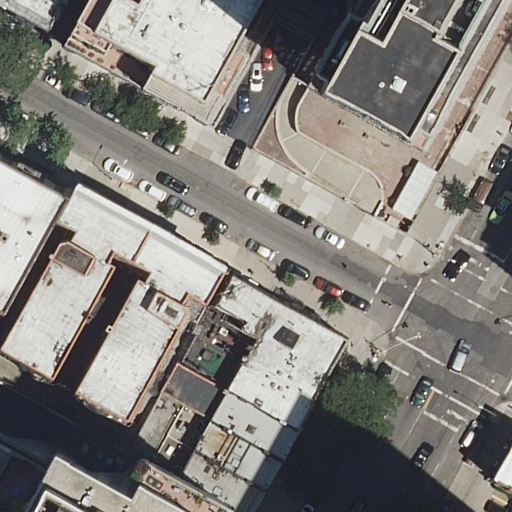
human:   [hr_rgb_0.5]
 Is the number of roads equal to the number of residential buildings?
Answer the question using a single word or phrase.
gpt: no

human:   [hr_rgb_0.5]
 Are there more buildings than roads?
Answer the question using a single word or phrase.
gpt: yes

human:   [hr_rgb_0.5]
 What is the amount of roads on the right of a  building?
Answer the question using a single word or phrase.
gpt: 2

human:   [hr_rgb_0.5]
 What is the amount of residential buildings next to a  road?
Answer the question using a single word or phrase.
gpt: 13

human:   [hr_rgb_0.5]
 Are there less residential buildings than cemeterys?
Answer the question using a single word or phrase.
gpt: no

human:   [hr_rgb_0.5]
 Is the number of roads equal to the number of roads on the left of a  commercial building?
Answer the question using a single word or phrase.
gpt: no

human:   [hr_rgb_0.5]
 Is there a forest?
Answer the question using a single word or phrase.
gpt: no

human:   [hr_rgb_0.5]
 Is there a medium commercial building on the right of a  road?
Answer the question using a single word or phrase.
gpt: no

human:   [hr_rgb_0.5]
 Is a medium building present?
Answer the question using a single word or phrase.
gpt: yes

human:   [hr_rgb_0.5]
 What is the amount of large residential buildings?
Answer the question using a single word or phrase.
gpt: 1

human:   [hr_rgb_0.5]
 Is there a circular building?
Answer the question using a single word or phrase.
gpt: no

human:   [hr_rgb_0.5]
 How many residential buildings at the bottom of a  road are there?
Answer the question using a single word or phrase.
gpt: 7

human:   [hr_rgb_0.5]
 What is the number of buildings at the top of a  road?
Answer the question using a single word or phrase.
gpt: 4

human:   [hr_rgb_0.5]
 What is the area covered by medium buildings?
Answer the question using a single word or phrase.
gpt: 2702m2

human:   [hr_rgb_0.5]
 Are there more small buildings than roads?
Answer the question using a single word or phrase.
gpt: no

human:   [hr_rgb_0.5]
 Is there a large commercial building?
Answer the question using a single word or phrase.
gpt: no

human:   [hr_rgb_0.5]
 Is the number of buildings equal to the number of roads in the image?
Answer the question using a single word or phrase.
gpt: no

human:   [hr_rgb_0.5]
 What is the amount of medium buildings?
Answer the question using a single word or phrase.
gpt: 10

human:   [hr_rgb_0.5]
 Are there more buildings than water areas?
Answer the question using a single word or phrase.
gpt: yes

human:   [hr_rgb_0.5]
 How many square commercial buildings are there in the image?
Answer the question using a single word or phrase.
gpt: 0

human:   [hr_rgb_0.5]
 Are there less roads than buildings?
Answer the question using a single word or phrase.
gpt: yes

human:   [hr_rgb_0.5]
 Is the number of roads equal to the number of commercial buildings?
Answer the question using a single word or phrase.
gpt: no

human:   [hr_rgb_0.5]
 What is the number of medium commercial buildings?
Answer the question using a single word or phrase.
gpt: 0

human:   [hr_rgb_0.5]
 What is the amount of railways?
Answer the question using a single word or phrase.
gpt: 0

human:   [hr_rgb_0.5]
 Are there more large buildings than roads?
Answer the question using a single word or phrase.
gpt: no

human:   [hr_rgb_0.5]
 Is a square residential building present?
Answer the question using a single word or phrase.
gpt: no

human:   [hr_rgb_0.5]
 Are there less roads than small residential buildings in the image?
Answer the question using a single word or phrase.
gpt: no

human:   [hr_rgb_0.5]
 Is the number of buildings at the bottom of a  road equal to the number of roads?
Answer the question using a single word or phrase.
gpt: no

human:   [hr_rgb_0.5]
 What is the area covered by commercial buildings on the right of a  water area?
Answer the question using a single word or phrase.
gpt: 0m2

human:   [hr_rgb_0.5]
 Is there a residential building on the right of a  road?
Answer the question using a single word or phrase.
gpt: yes

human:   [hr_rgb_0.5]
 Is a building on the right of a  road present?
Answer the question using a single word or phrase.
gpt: yes

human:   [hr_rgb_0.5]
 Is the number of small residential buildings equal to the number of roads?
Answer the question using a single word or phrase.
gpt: yes

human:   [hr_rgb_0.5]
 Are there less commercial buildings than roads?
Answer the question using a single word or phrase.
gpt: yes

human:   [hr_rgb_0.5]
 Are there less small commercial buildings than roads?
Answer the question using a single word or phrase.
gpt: yes

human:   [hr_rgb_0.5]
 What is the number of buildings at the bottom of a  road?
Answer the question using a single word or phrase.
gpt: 7

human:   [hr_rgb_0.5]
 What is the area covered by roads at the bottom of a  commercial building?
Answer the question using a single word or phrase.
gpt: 0m2